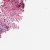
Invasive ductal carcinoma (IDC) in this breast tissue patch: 0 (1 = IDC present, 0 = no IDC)